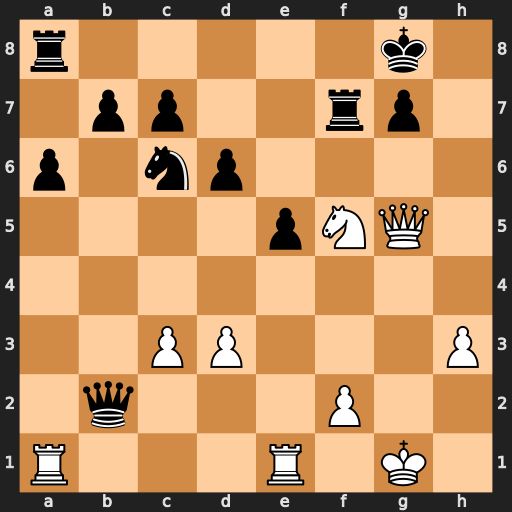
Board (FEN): r5k1/1pp2rp1/p1np4/4pNQ1/8/2PP3P/1q3P2/R3R1K1
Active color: w
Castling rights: -
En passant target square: -
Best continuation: Nh6+ Kf8 Nxf7